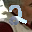
Label: 2